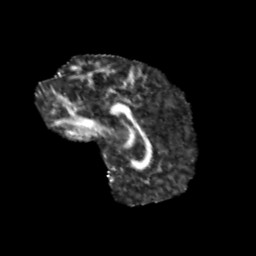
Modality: FA
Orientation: sagittal
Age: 10
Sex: male
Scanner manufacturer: siemens
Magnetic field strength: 3 T
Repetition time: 3.8 s
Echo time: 0.07 s